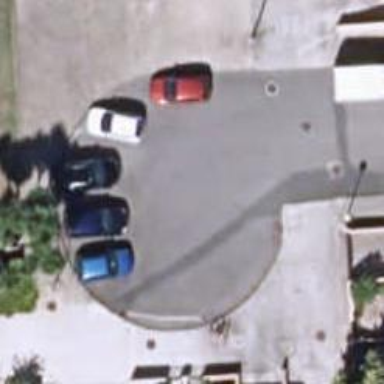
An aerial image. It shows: Turning circle on the road.